Question: I have the mathematical formula which looks like this:

I want to convert it into 2.7 python syntax.
I assumed upper "trunc" has to be the same thing as math.trunc:
'''
a = (x - 360)*math.trunc(x/360)
'''
Is this the correct python 2.7 syntax?
Thank you.
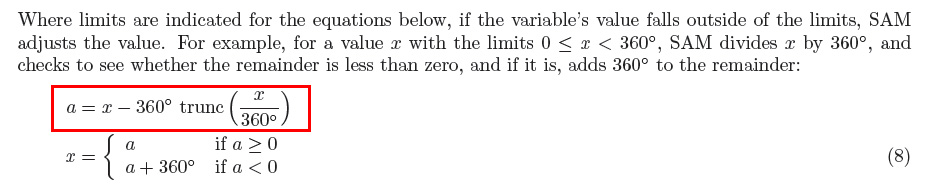
Answer: You translated the formula incorrectly. You don't need parentheses around 'x - 360', also you can use Python integer division instead of 'math.trunc':
'''
a = x - 360 * (x // 360)
'''
Note that it works even for negative 'x' unlike 'math.trunc'.